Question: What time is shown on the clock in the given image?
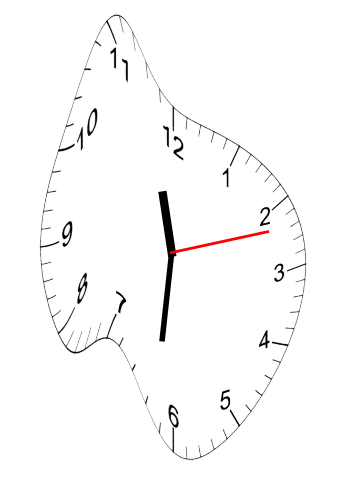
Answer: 11:31:12